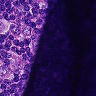
Metastatic tissue present: yes